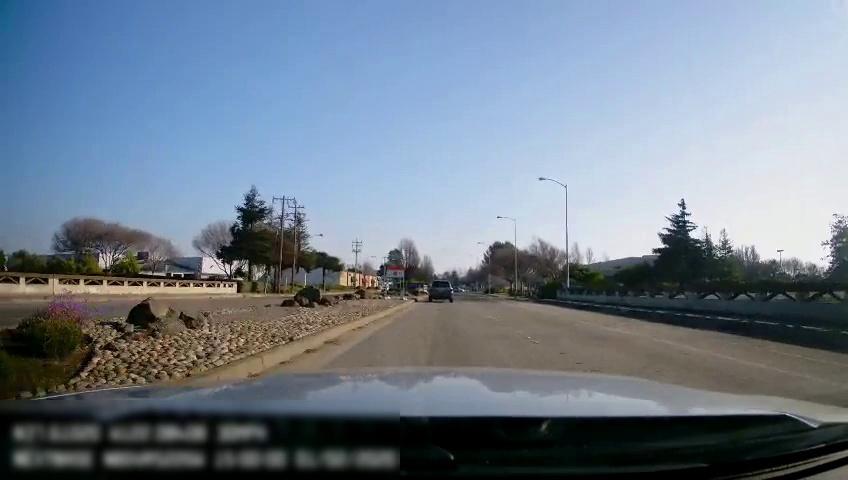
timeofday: Day
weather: Sunny
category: Drivable Space
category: Vehicles | SUV